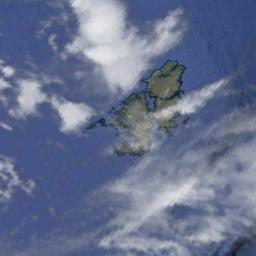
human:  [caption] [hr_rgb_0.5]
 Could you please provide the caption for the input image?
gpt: The white cloud is above blue sea and green island .

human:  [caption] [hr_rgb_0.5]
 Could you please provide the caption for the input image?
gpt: Large white clouds on green land and blue sea .

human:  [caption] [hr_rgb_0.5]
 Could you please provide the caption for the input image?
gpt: A large cloud of white clouds floated over the farmland .

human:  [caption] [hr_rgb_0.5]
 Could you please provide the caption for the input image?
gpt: The stratus clouds and cumulus clouds are located above the surface of the sea and some islands are at sea .

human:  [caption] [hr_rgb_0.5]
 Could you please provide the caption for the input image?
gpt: There are some gauzy clouds over an island .